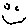
Label: smiley face